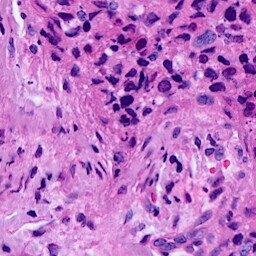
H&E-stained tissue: Breast